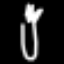
Label: fork